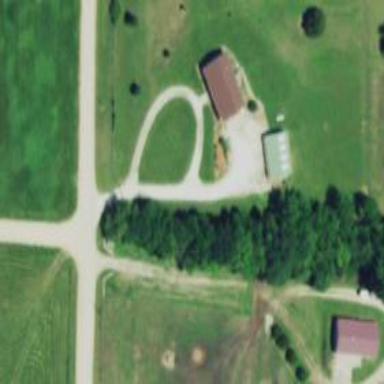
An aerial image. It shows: Driveway.